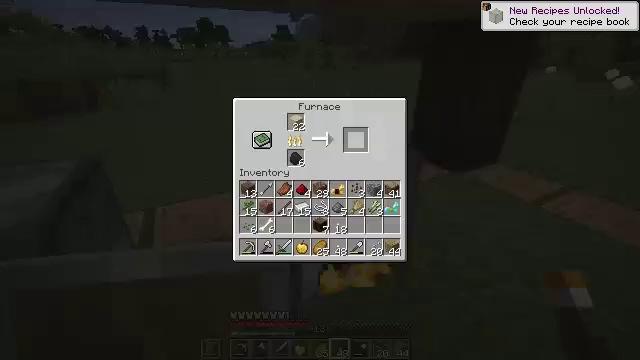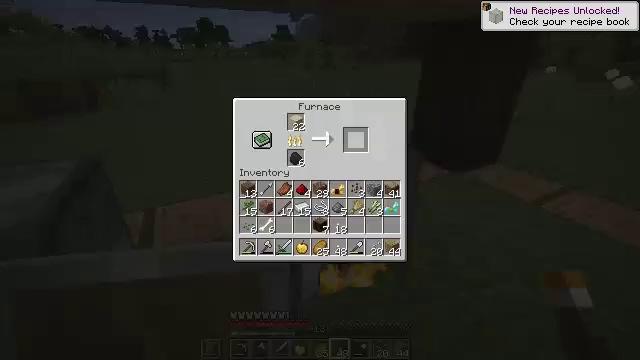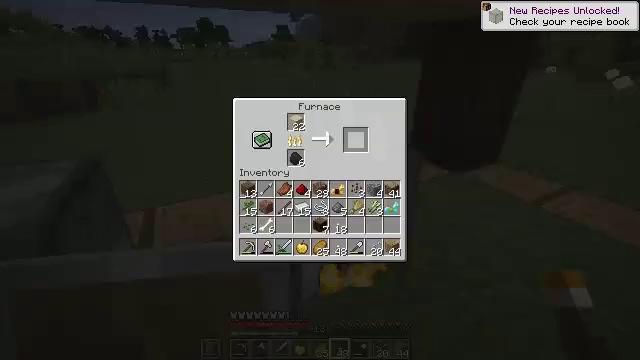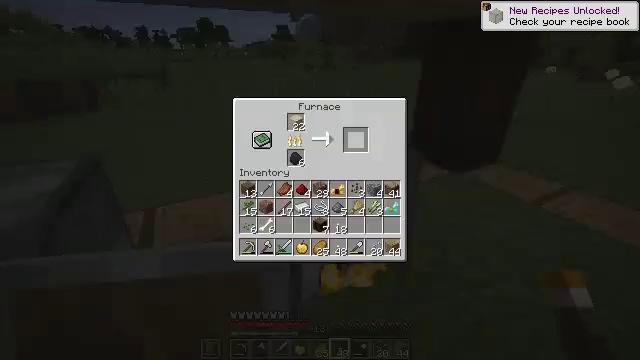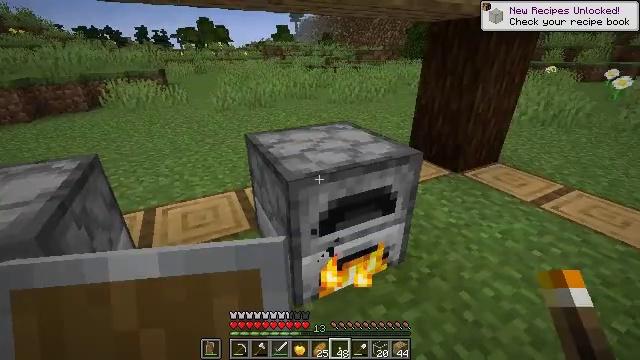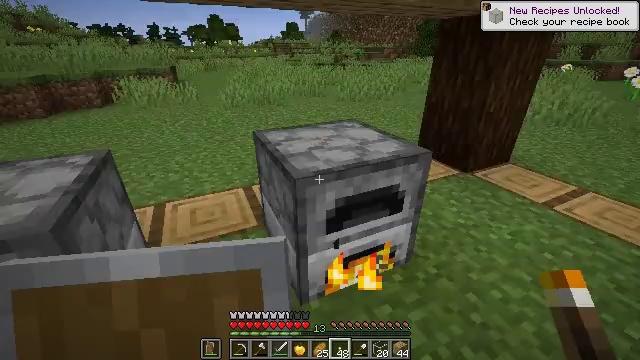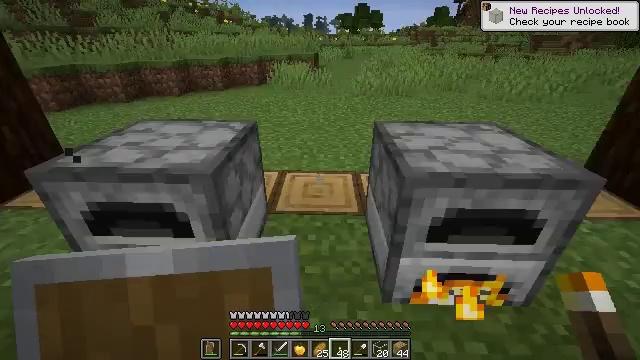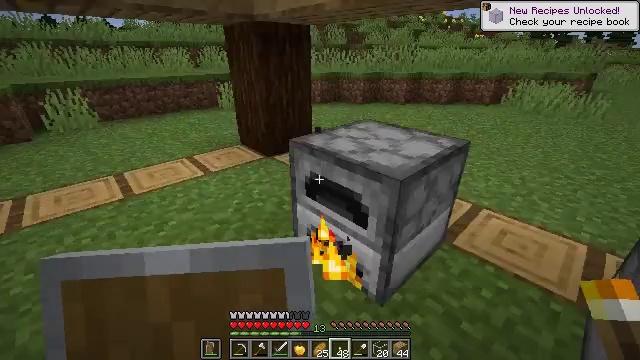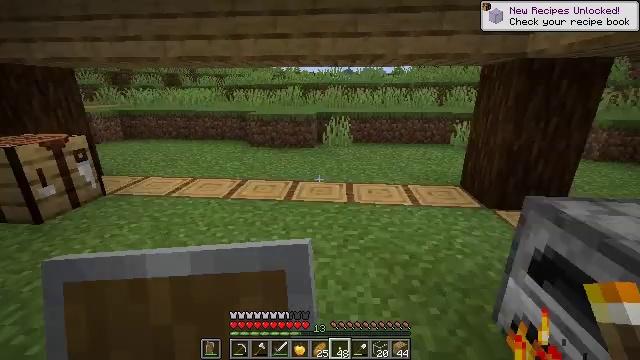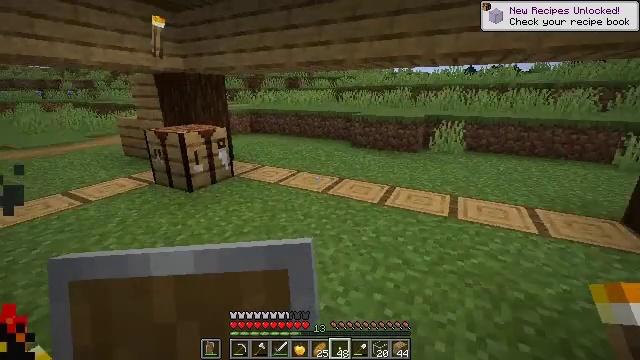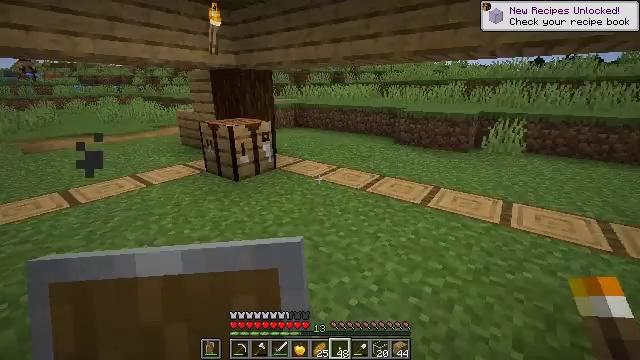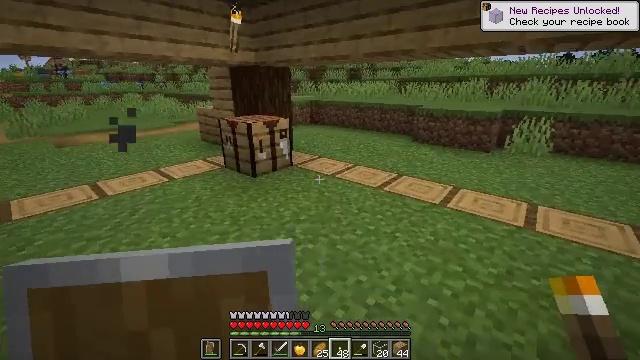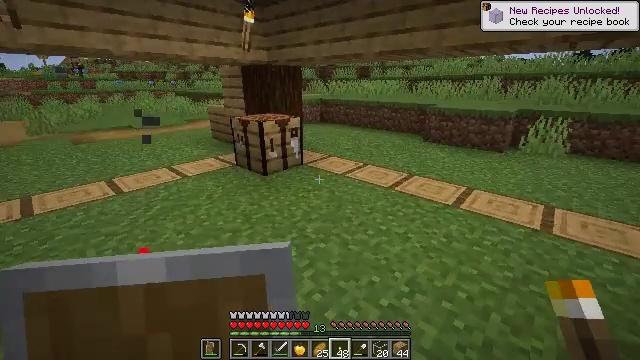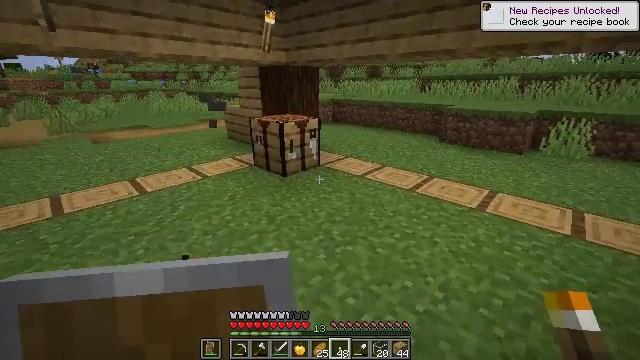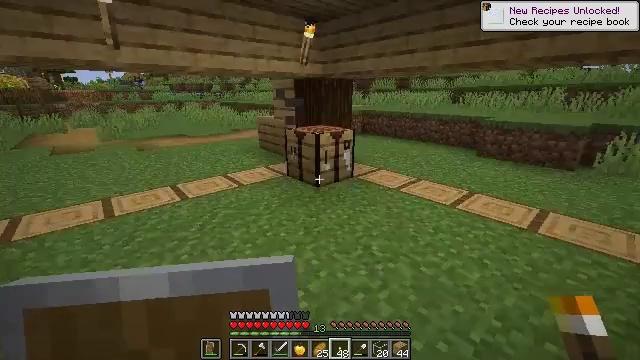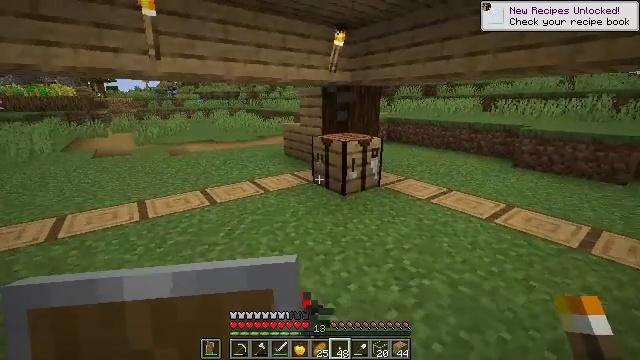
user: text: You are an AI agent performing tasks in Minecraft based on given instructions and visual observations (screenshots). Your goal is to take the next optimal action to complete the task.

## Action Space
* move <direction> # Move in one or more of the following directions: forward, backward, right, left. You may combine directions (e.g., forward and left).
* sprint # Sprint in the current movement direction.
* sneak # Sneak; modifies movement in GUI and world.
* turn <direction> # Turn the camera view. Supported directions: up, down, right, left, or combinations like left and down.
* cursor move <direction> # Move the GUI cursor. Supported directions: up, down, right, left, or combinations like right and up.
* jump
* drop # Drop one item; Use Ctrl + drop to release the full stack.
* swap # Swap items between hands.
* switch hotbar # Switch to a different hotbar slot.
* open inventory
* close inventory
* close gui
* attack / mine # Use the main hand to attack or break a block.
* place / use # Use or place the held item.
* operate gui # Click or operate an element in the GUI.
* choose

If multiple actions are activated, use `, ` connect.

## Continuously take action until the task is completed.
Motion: motion action
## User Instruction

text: Make a glass pane using glass blocks on the crafting table.
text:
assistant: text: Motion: sneak, open gui
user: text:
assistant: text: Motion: sneak
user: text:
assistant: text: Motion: sneak
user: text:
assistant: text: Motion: sneak
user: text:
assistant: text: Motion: turn left, close gui
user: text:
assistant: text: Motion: turn left and down, open inventory
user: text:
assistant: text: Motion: turn left and up
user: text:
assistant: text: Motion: turn left and up
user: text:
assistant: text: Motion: turn left
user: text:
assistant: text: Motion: turn left and down
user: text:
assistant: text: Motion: move left, turn left
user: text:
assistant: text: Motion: move left, turn left
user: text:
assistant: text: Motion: move left, turn left
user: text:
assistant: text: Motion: move forward and move left, turn left and up
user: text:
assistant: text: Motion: move forward, turn left and up
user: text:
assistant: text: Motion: move forward
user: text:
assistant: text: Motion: move forward
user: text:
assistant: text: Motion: move forward
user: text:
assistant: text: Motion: move forward
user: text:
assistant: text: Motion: move forward, turn right
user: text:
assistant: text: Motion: move forward, turn right
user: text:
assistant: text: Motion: move forward, turn right
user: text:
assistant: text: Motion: move forward
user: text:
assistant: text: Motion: move forward
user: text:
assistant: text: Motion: move forward, use / place
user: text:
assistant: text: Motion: move forward, use / place
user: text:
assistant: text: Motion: move forward, use / place
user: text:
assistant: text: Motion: move forward
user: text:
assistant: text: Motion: no_op
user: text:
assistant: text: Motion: no_op